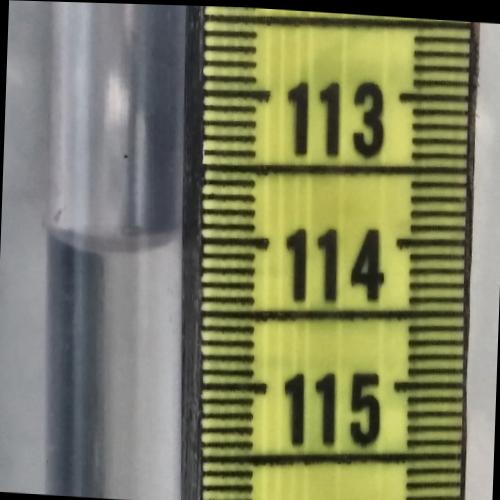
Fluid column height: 114.1 cm